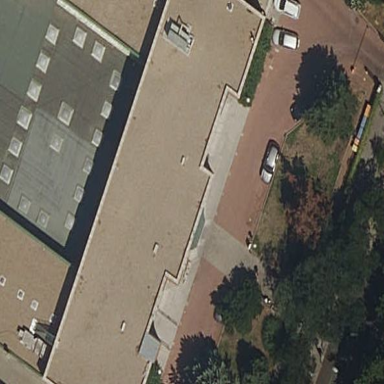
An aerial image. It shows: Part of building with flat concrete roof. The building is brown in color.